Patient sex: F
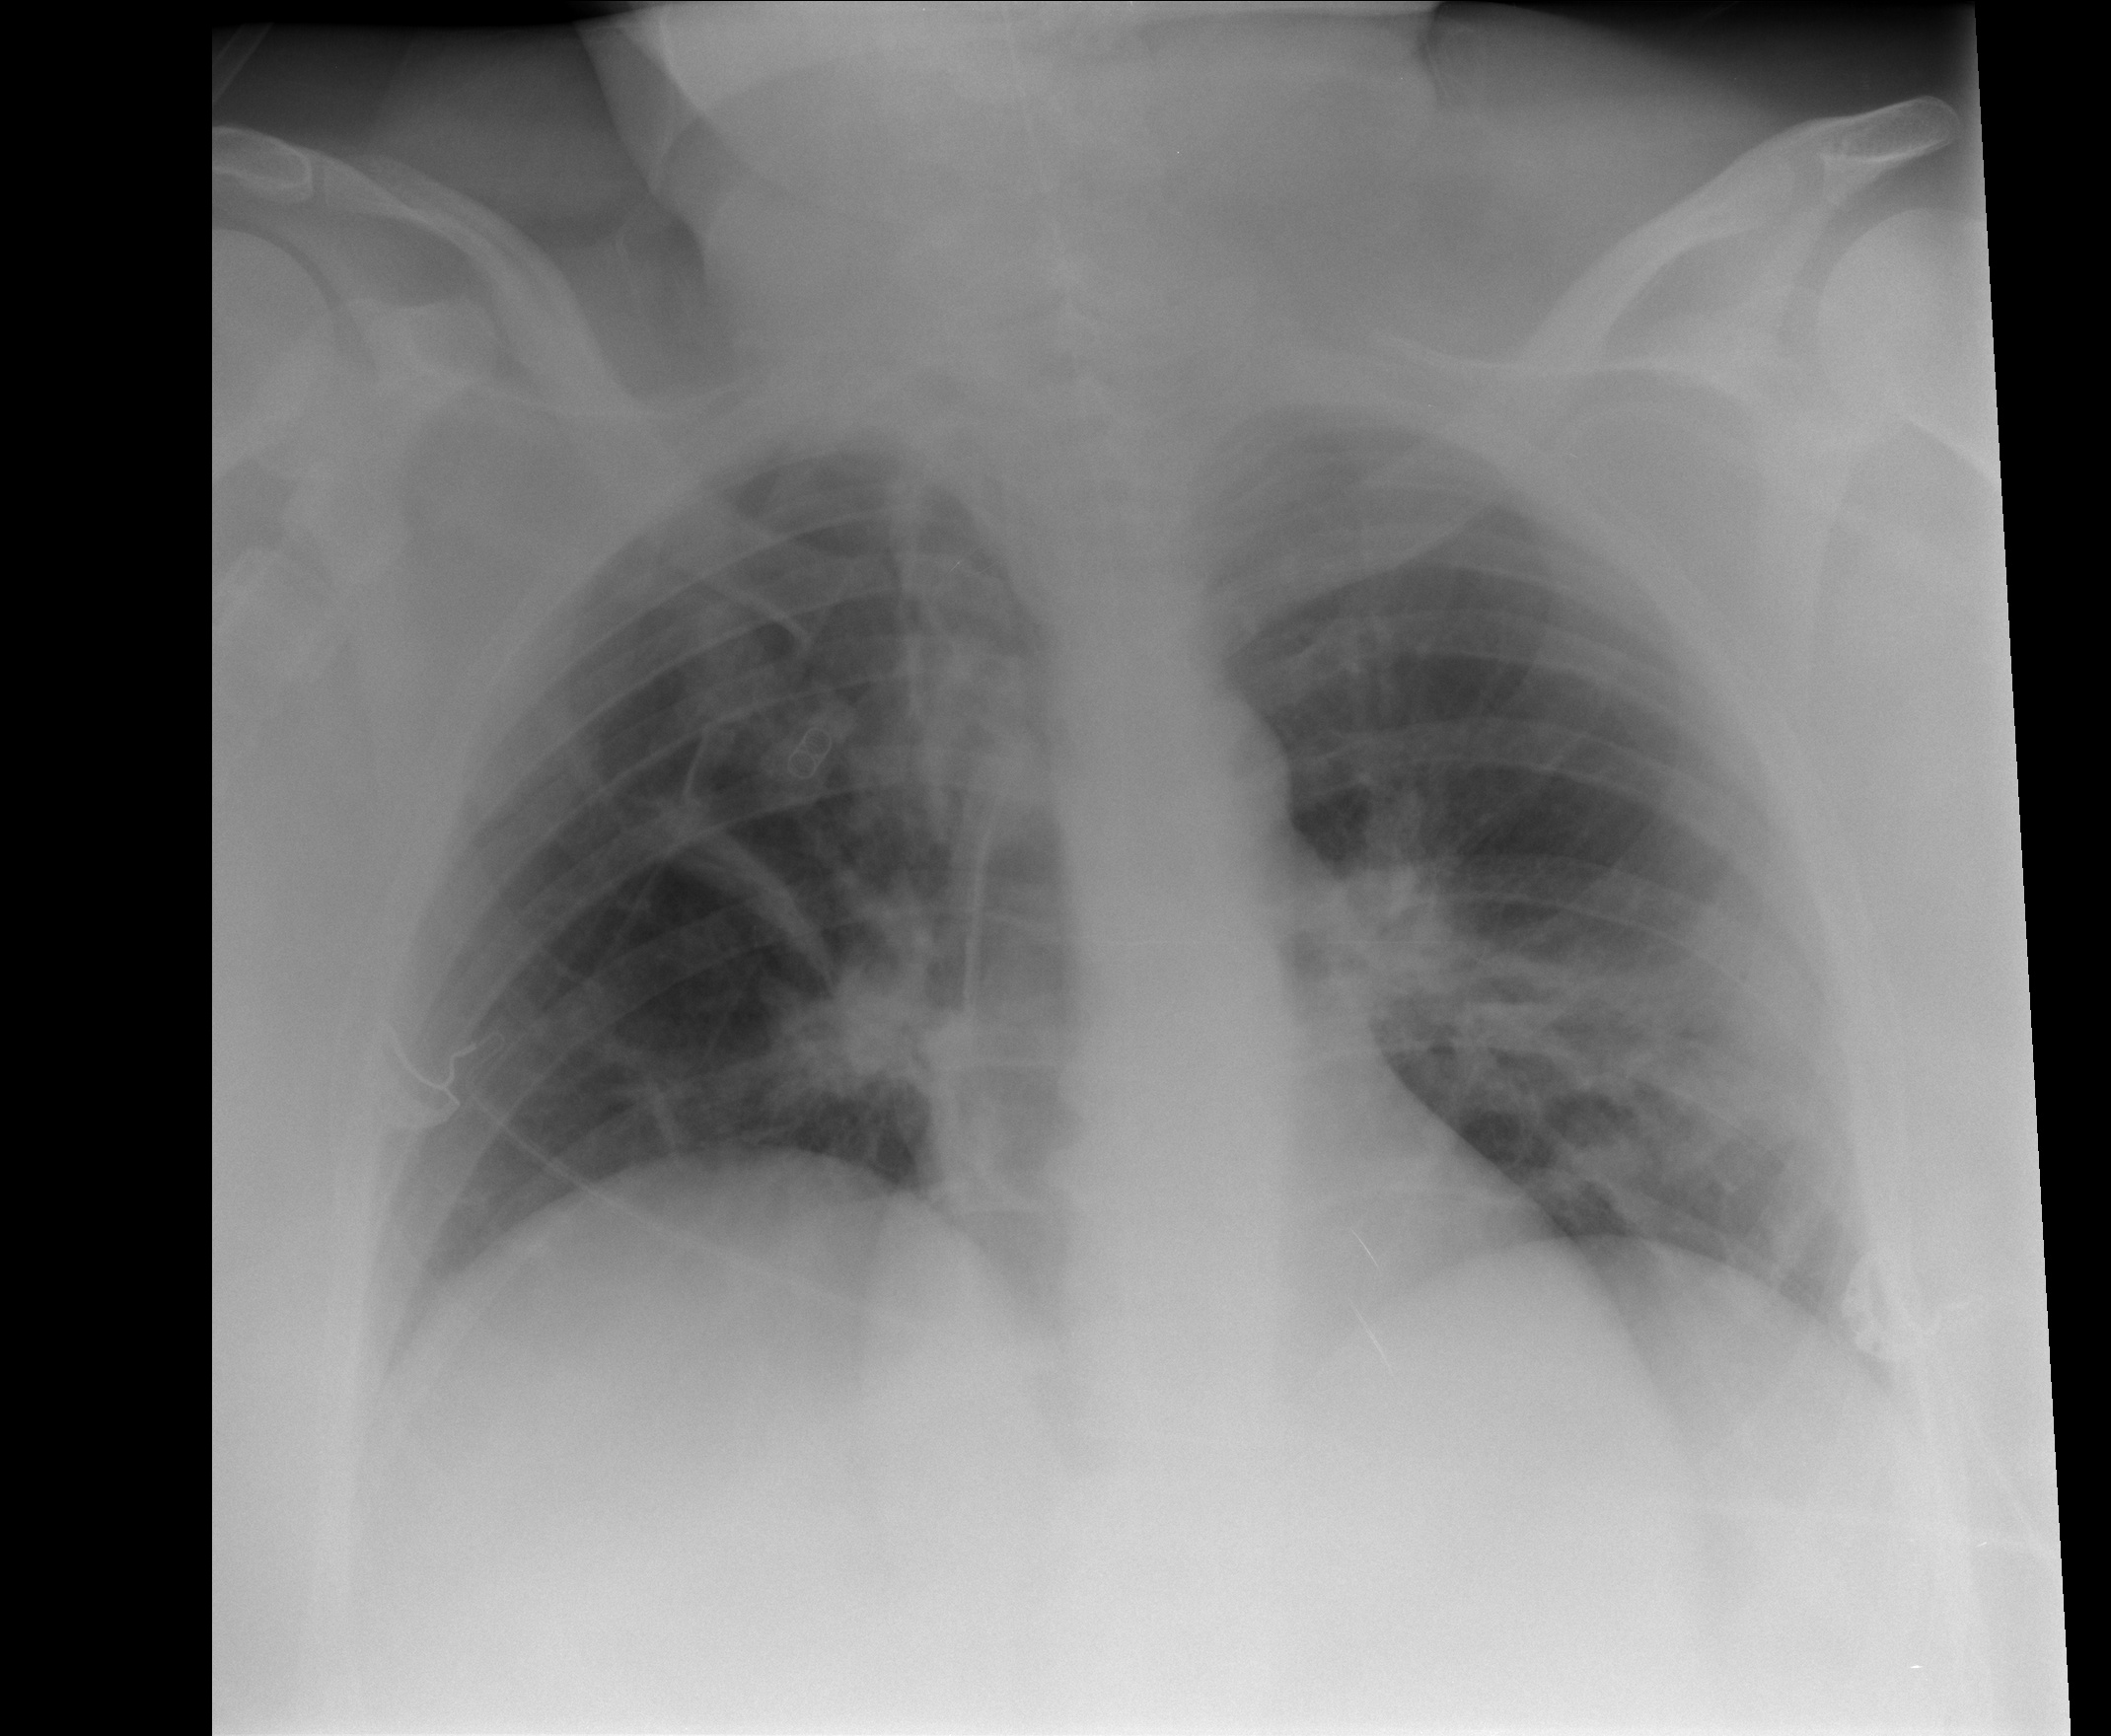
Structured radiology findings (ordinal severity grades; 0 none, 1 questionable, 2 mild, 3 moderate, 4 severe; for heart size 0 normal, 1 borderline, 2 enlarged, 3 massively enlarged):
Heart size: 2
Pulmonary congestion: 1
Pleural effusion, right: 2
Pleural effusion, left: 0
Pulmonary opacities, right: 0
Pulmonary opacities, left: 2
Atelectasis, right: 2
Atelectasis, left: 2